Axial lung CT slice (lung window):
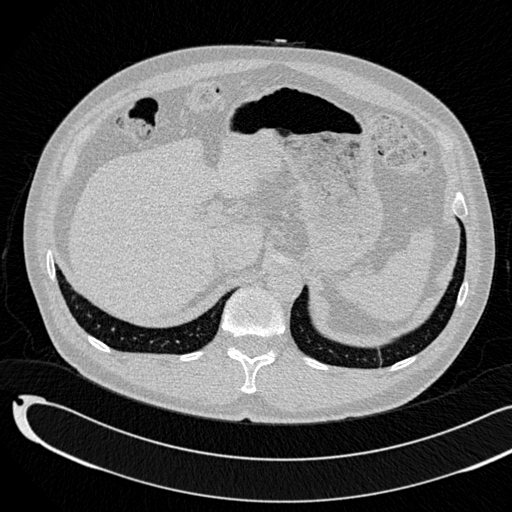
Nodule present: no